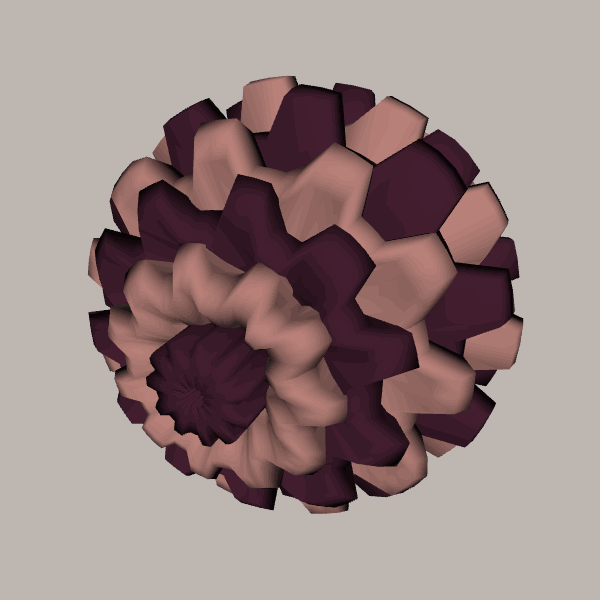
Background: light